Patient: sex M, age 76
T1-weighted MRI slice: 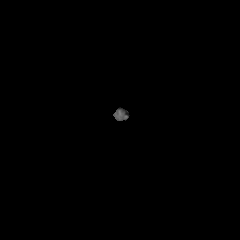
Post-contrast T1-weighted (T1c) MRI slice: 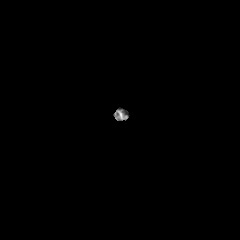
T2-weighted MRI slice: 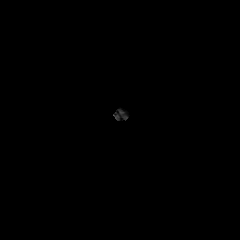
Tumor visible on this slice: no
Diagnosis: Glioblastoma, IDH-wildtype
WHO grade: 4